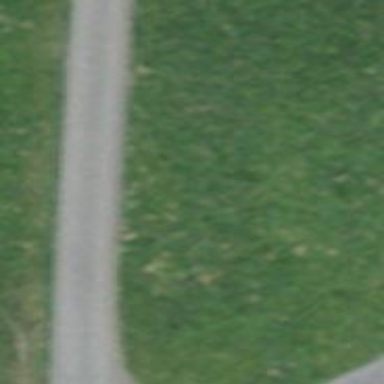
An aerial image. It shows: Well-maintained track road of grade 1.